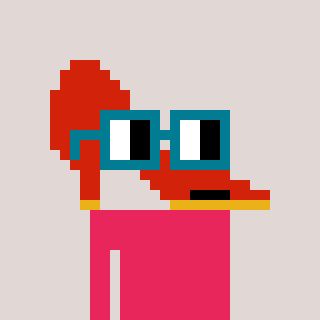
a pixel art character with square dark green glasses, a highheel-shaped head and a redpinkish-colored body on a warm background